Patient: sex F, age 76
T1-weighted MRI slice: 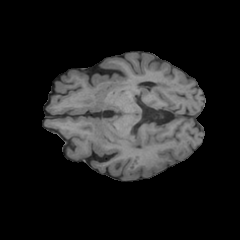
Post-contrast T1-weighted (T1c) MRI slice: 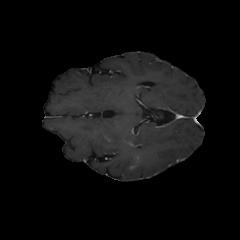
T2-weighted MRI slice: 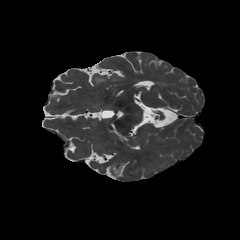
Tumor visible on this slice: no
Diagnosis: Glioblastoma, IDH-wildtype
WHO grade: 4